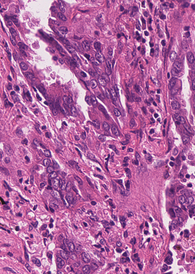
Tumor epithelial tissue: yes
Tumor-associated stroma tissue: yes
Normal tissue: no